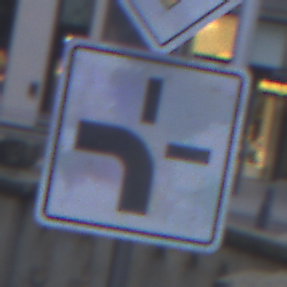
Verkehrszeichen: VerlaufVorfahrtsstrasse1
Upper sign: Vorfahrtsstrasse
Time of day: SunriseSunset
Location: Outdoor (Urban)
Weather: PartlyCloudy
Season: NotSpecified
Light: Natural